Interaction volume radius: 5 \u00c5
Interaction volume height: 50 \u00c5
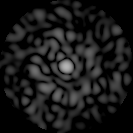
Disorder parameter: 0.8532